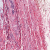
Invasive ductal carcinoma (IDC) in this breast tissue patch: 0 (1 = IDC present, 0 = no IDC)